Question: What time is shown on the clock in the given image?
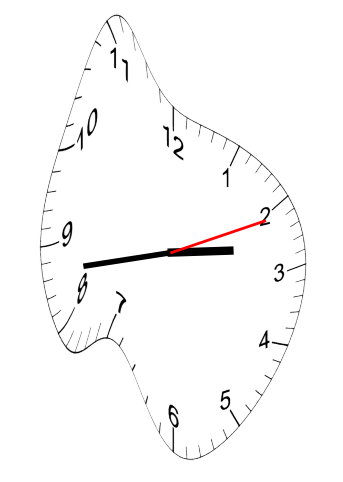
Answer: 02:43:11